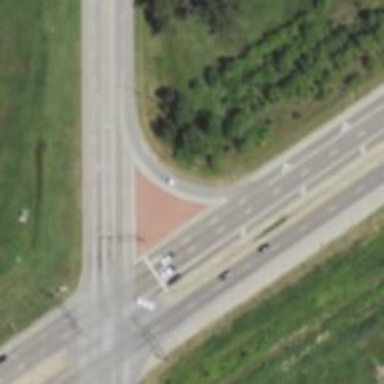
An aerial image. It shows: Secondary link road.